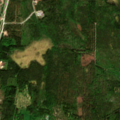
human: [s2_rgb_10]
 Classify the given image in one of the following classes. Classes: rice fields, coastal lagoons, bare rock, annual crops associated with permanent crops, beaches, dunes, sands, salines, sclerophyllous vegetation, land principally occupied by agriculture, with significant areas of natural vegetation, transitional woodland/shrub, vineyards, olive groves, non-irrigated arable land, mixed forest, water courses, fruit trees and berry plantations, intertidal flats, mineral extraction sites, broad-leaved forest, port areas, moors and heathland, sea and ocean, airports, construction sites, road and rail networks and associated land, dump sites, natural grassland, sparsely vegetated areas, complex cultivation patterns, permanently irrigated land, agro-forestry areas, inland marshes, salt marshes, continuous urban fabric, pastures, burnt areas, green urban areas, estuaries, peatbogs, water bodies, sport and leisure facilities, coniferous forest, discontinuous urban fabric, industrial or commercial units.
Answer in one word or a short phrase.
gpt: coniferous forest, mixed forest, transitional woodland/shrub